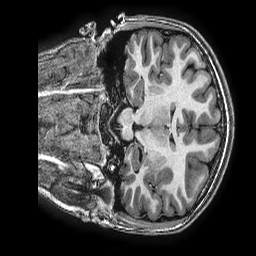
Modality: T1w
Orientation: coronal
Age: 12
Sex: female
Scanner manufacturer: ge
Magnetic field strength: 3 T
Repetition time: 0.0077 s
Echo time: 0.003436 s